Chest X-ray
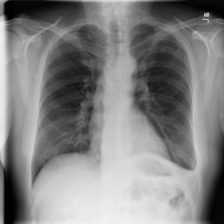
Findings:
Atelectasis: negative
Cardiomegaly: negative
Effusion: negative
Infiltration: negative
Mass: negative
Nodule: negative
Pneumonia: negative
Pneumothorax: negative
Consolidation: negative
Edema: negative
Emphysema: negative
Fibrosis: negative
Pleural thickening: negative
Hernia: negative